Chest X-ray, AP view. Patient: 63 years old, sex F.
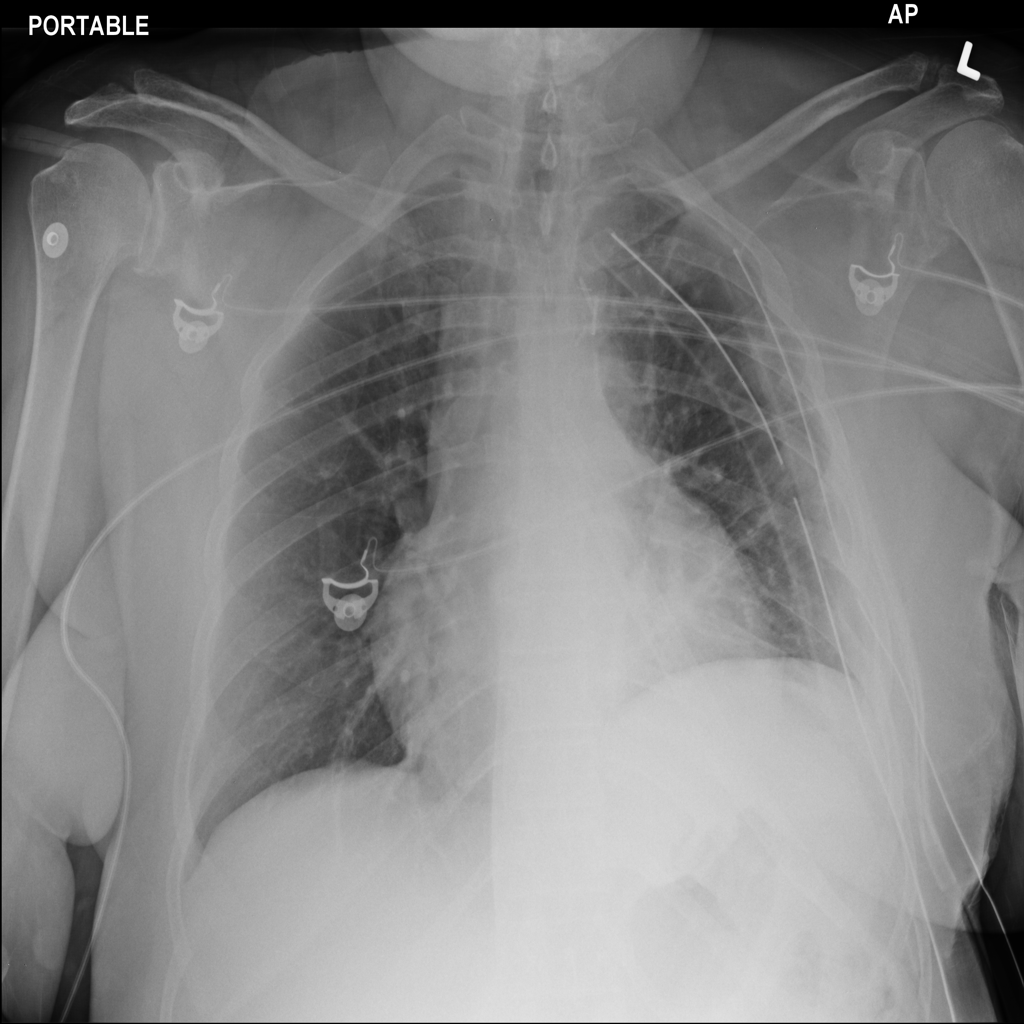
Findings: No Finding